Question: Hi i have problem on printing output on vb.net, I run-out of ideas in my mind. I hope you can help me. Here's my code:
'''
If ComboBox1.Text = "Sampled" Then
For i As Integer = 0 To DataGridView1.RowCount - 1
If DataGridView1.Item(0, i).Value = "True" Then
Dim ContainerNo = DataGridView1.Item(18, i).Value
Dim TotalContainer = DataGridView1.Item(19, i).Value
'e.Graphics.DrawImage(image:=myBitmap2, point:=New Point(110, 40))
e.Graphics.DrawString("SAMPLED", font3, Brushes.Black, 120, 70)
e.Graphics.DrawString("CONTAINER No:________________OF________________", font1, Brushes.Black, 90, 140)
e.Graphics.DrawString("REMARKS:_______________________________________", font1, Brushes.Black, 90, 160)
e.Graphics.DrawString("SAMPLED BY:", font1, Brushes.Black, 170, 220)
e.Graphics.DrawString("____________________", font1, Brushes.Black, 155, 235)
e.Graphics.DrawString("QC SAMPLER/DATE", font1, Brushes.Black, 160, 250)
e.Graphics.DrawString(ContainerNo, font1, Brushes.Black, 190, 138)
e.Graphics.DrawString(TotalContainer, font1, Brushes.Black, 280, 138)
e.Graphics.DrawString(TextBox12.Text, font1, Brushes.Black, 160, 158)
' e.HasMorePages = True
index += 1
If index <= x Then
e.HasMorePages = True
MessageBox.Show("True")
Else
e.HasMorePages = False
MessageBox.Show("false")
End If
End If
Next
'''
here's my current output now

I want my output to be like this
1st page: 2 of 3 (2 is based from Dim ContainerNo = DataGridView1.Item(18, i).Value) and (3
is from Dim TotalContainer = DataGridView1.Item(19, i).Value)
2nd page: 3 of 3
Sadly my current output now is containerNo:2 and containerNo:3 are overlapping each other on both pages, I hope you can help me
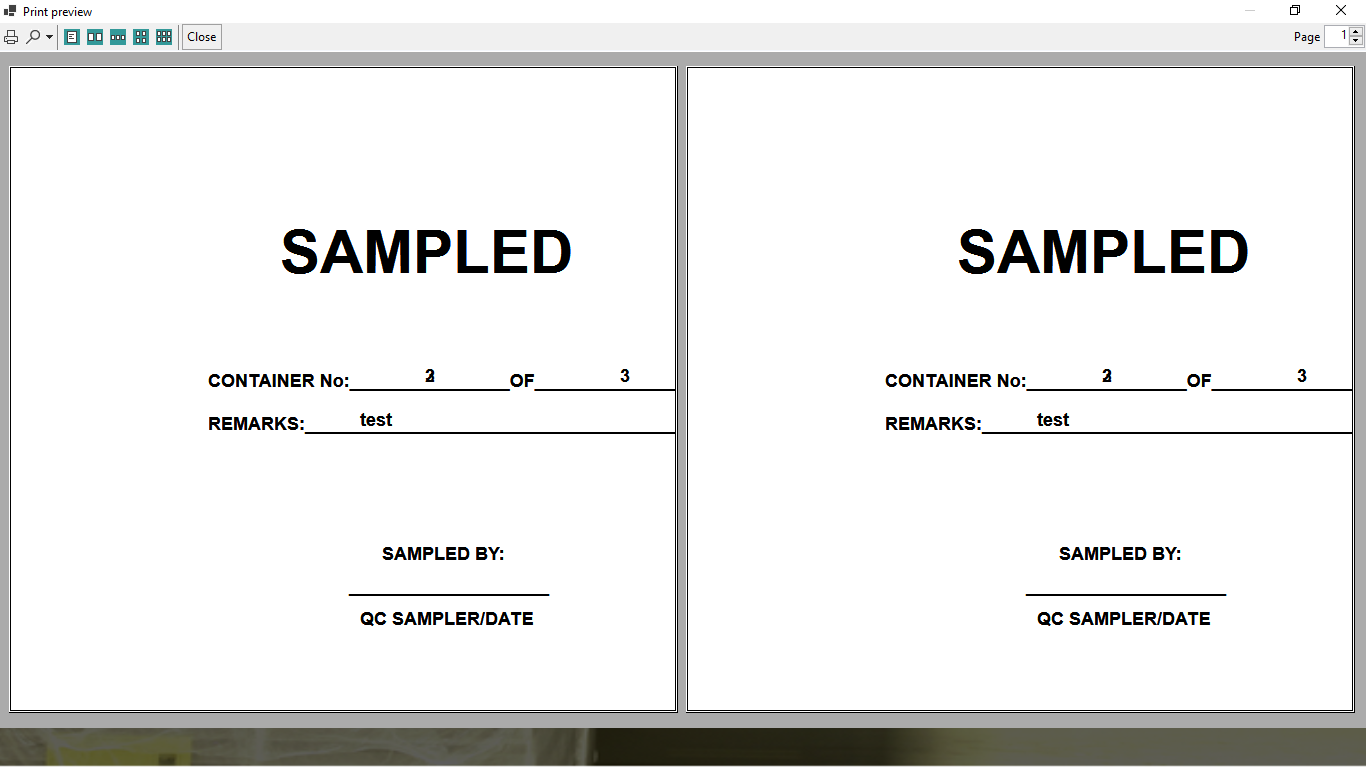
Answer: Remove the loop. This function can be called multiple times in a single print job ('HasMorePages' controls whether it will be called again). Each time it's called you .
'''
Dim i As Integer = index
If ComboBox1.Text = "Sampled" AndAlso DataGridView1.Item(0, i).Value = "True" Then
Dim ContainerNo = DataGridView1.Item(18, i).Value
Dim TotalContainer = DataGridView1.Item(19, i).Value
e.Graphics.DrawString("SAMPLED", font3, Brushes.Black, 120, 70)
e.Graphics.DrawString("CONTAINER No:________________OF________________", font1, Brushes.Black, 90, 140)
e.Graphics.DrawString("REMARKS:_______________________________________", font1, Brushes.Black, 90, 160)
e.Graphics.DrawString("SAMPLED BY:", font1, Brushes.Black, 170, 220)
e.Graphics.DrawString("____________________", font1, Brushes.Black, 155, 235)
e.Graphics.DrawString("QC SAMPLER/DATE", font1, Brushes.Black, 160, 250)
e.Graphics.DrawString(ContainerNo, font1, Brushes.Black, 190, 138)
e.Graphics.DrawString(TotalContainer, font1, Brushes.Black, 280, 138)
e.Graphics.DrawString(TextBox12.Text, font1, Brushes.Black, 160, 158)
End If
'Make sure index is declared OUTSIDE THE METHOD
index += 1
e.HasMorePages = index <= DataGridView1.RowCount - 1
'''